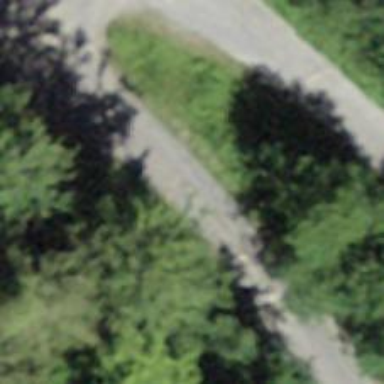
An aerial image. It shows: Residential road with gravel surface.